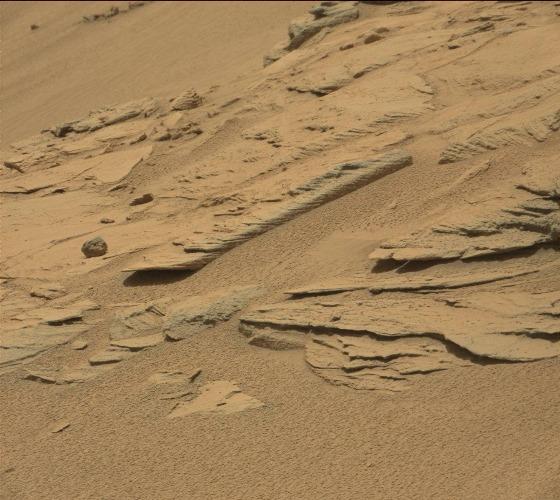
Terrain classes present: Bedrock, Gravel / Sand / Soil, Rock, Shadow